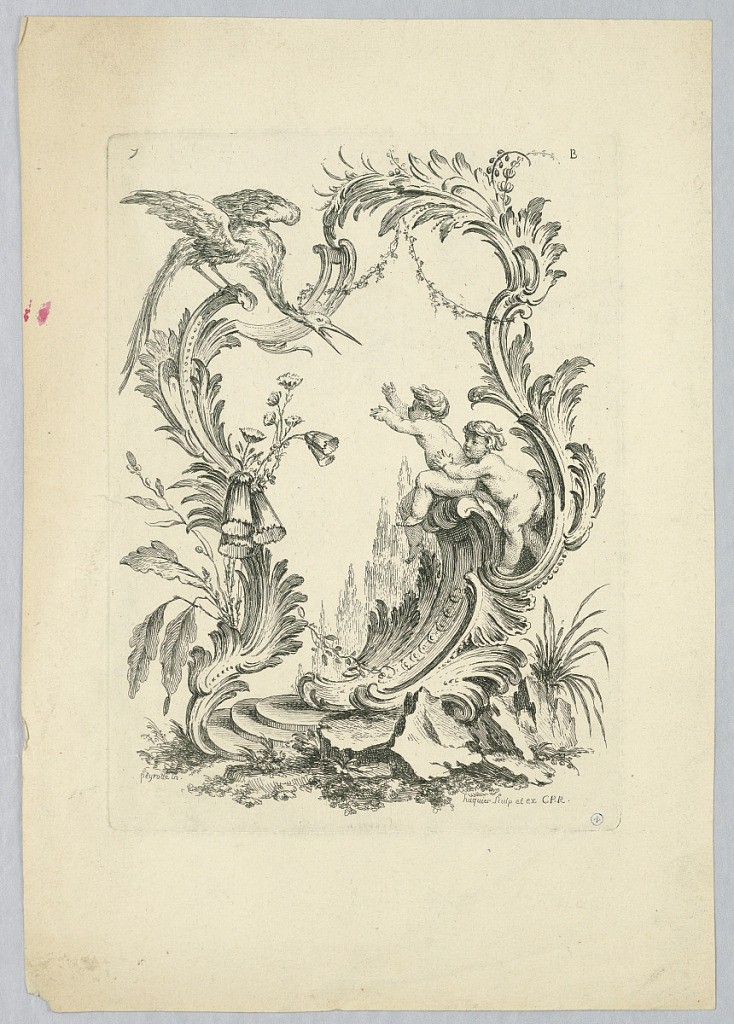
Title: Cartouche with Bird and Putti, Plate B
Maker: Alexis Peyrotte, French, 1699–1769
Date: ca. 1740
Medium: Engraving on paper
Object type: Print
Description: Cartouche with bird and putti, plate B.